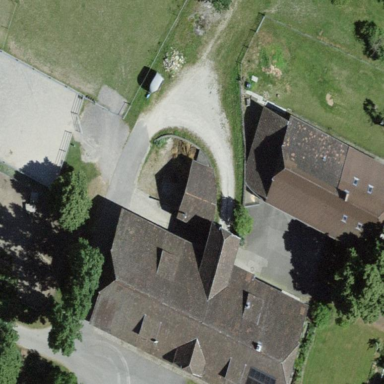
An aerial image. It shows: Farm building.